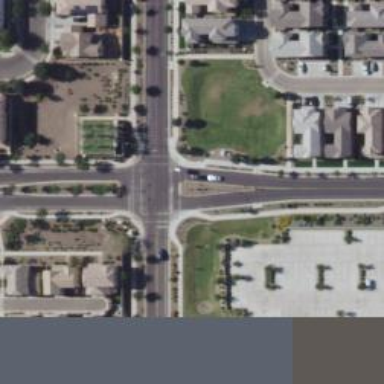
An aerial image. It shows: Unmarked road crossing.